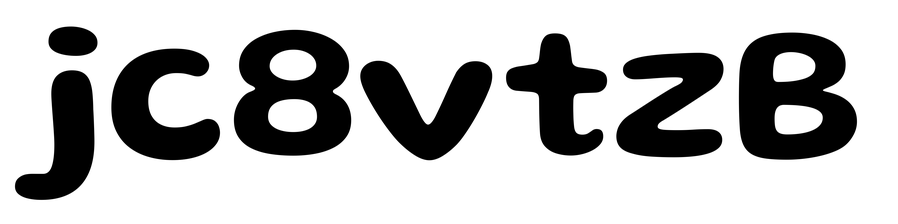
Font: Gluten_SemiBold